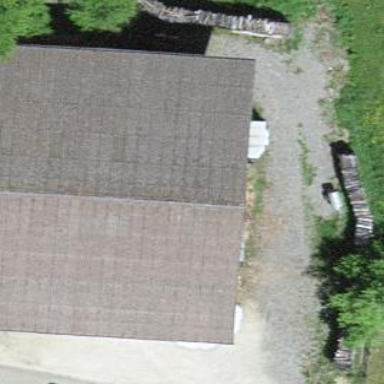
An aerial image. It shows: Farm auxiliary building.